Question: I am integrating some third party code into my app, and at the same time, trying to convert the app to ARC.
I'm attaching a screen shot to show the only two errors. If this is obvious to someone how to recode this section, I would be most grateful.

I have one more pita to solve. What's the most pragmatic way to solve this one:
'''
value = (NSString *)CFURLCreateStringByReplacingPercentEscapesUsingEncoding(kCFAllocatorDefault,
(CFStringRef)value,
CFSTR(" "),
kCFStringEncodingUTF8);
'''
This gives this error:
"Cast of Objective-C pointer type 'NSString *' to C pointer type 'CFStringRef' (aka 'const struct __CFString *') requires a bridged cast"
Thanks again.. I will lose this code asap...
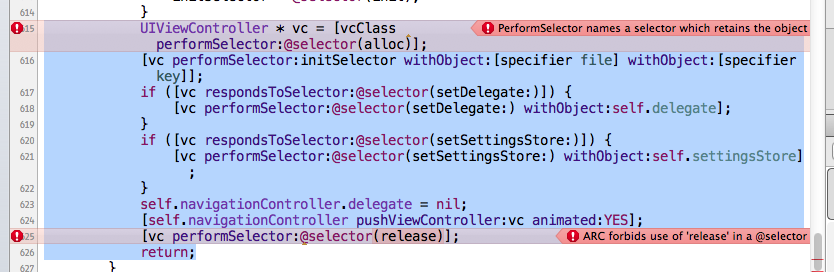
Answer: You shouldn't use '-performSelector:' anyway. Use 'objc_msgSend(target, selector, ...)' instead.
If you call '-respondsToSelector:' you can just use '[vc setDelegate:self.delegate]' after the if-statement. The same is true for the first line. Replace it with:
'''
UIViewController *vc = [vcClass alloc]; // vc = [[vcClass alloc] initWithSomething:[specifier file] ...]; if the initSelector is known at compile time
'''
If the initSelector is dynamically generated:
'''
objc_msgSend(vc, initSelector, [specifier file], ...);
'''
Hope this helps.
If you transfer CF objects to Objective-C objects, ARC needs to know how the memory management is handled. You have to insert '__bridge', '__bridge_retained' or '__bridge_transfer' before the cast:
'''
NSString *value;
value = (__bridge_transfer NSString *)CFURLCreateStringByReplacingPercentEscapesUsingEncoding(kCFAllocatorDefault, (__bridge CFStringRef)value, CFSTR(" "), kCFStringEncodingUTF8);
'''
You use '__bridge' if you only want to cast between CF and Objective-C, '__bridge_retained' if it's a retained value and you handle that later using CFRelease and '__bridge_transfer' if you want to transfer the object from CF to Objective-C or vice-versa.